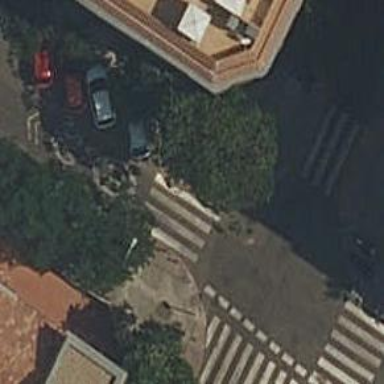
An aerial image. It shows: Uncontrolled zebra crossing on the road.